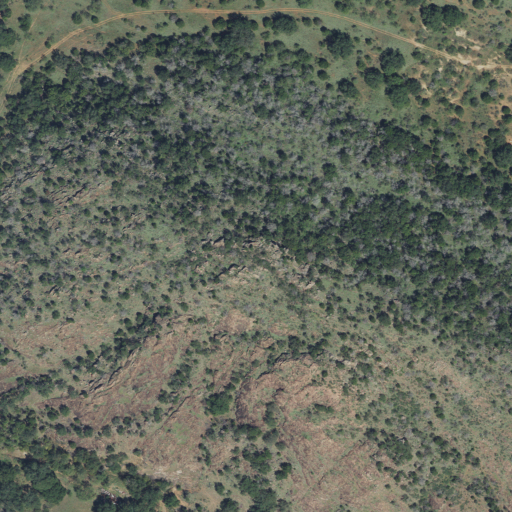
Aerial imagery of mountain in Texas named Red Mountain containing shrub, evergreen forest, grassland, and deciduous forest